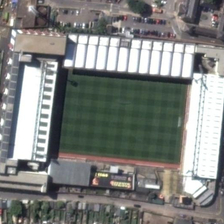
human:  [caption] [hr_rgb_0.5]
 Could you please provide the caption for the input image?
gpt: some buildings and green trees are around a stadium .

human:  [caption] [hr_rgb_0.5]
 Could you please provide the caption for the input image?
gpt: some buildings and green trees are around a stadium .

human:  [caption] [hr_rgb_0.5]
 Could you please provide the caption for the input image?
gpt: some buildings and green trees are around a stadium .

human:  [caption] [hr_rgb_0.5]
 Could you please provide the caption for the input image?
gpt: some buildings and green trees are around a stadium .

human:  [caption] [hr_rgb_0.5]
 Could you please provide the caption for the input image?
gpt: some buildings and green trees are around a stadium .